Field crop: maize
Growth stage: 2
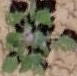
Species: chenopodium